Field crop: maize
Growth stage: 2
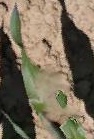
Species: maize